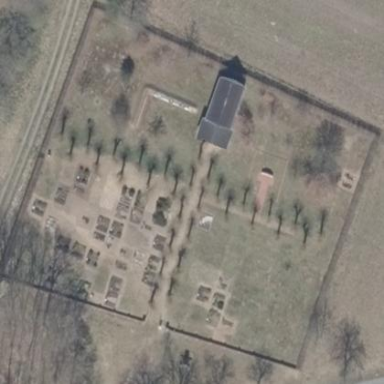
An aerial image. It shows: Graveyard.